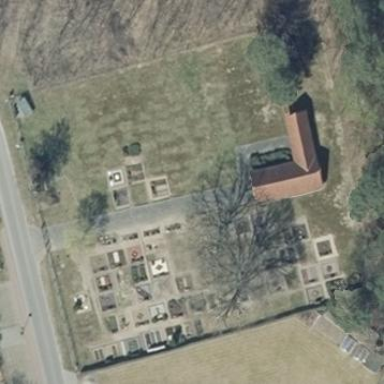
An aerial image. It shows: Fenced park within cemetery.